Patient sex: M
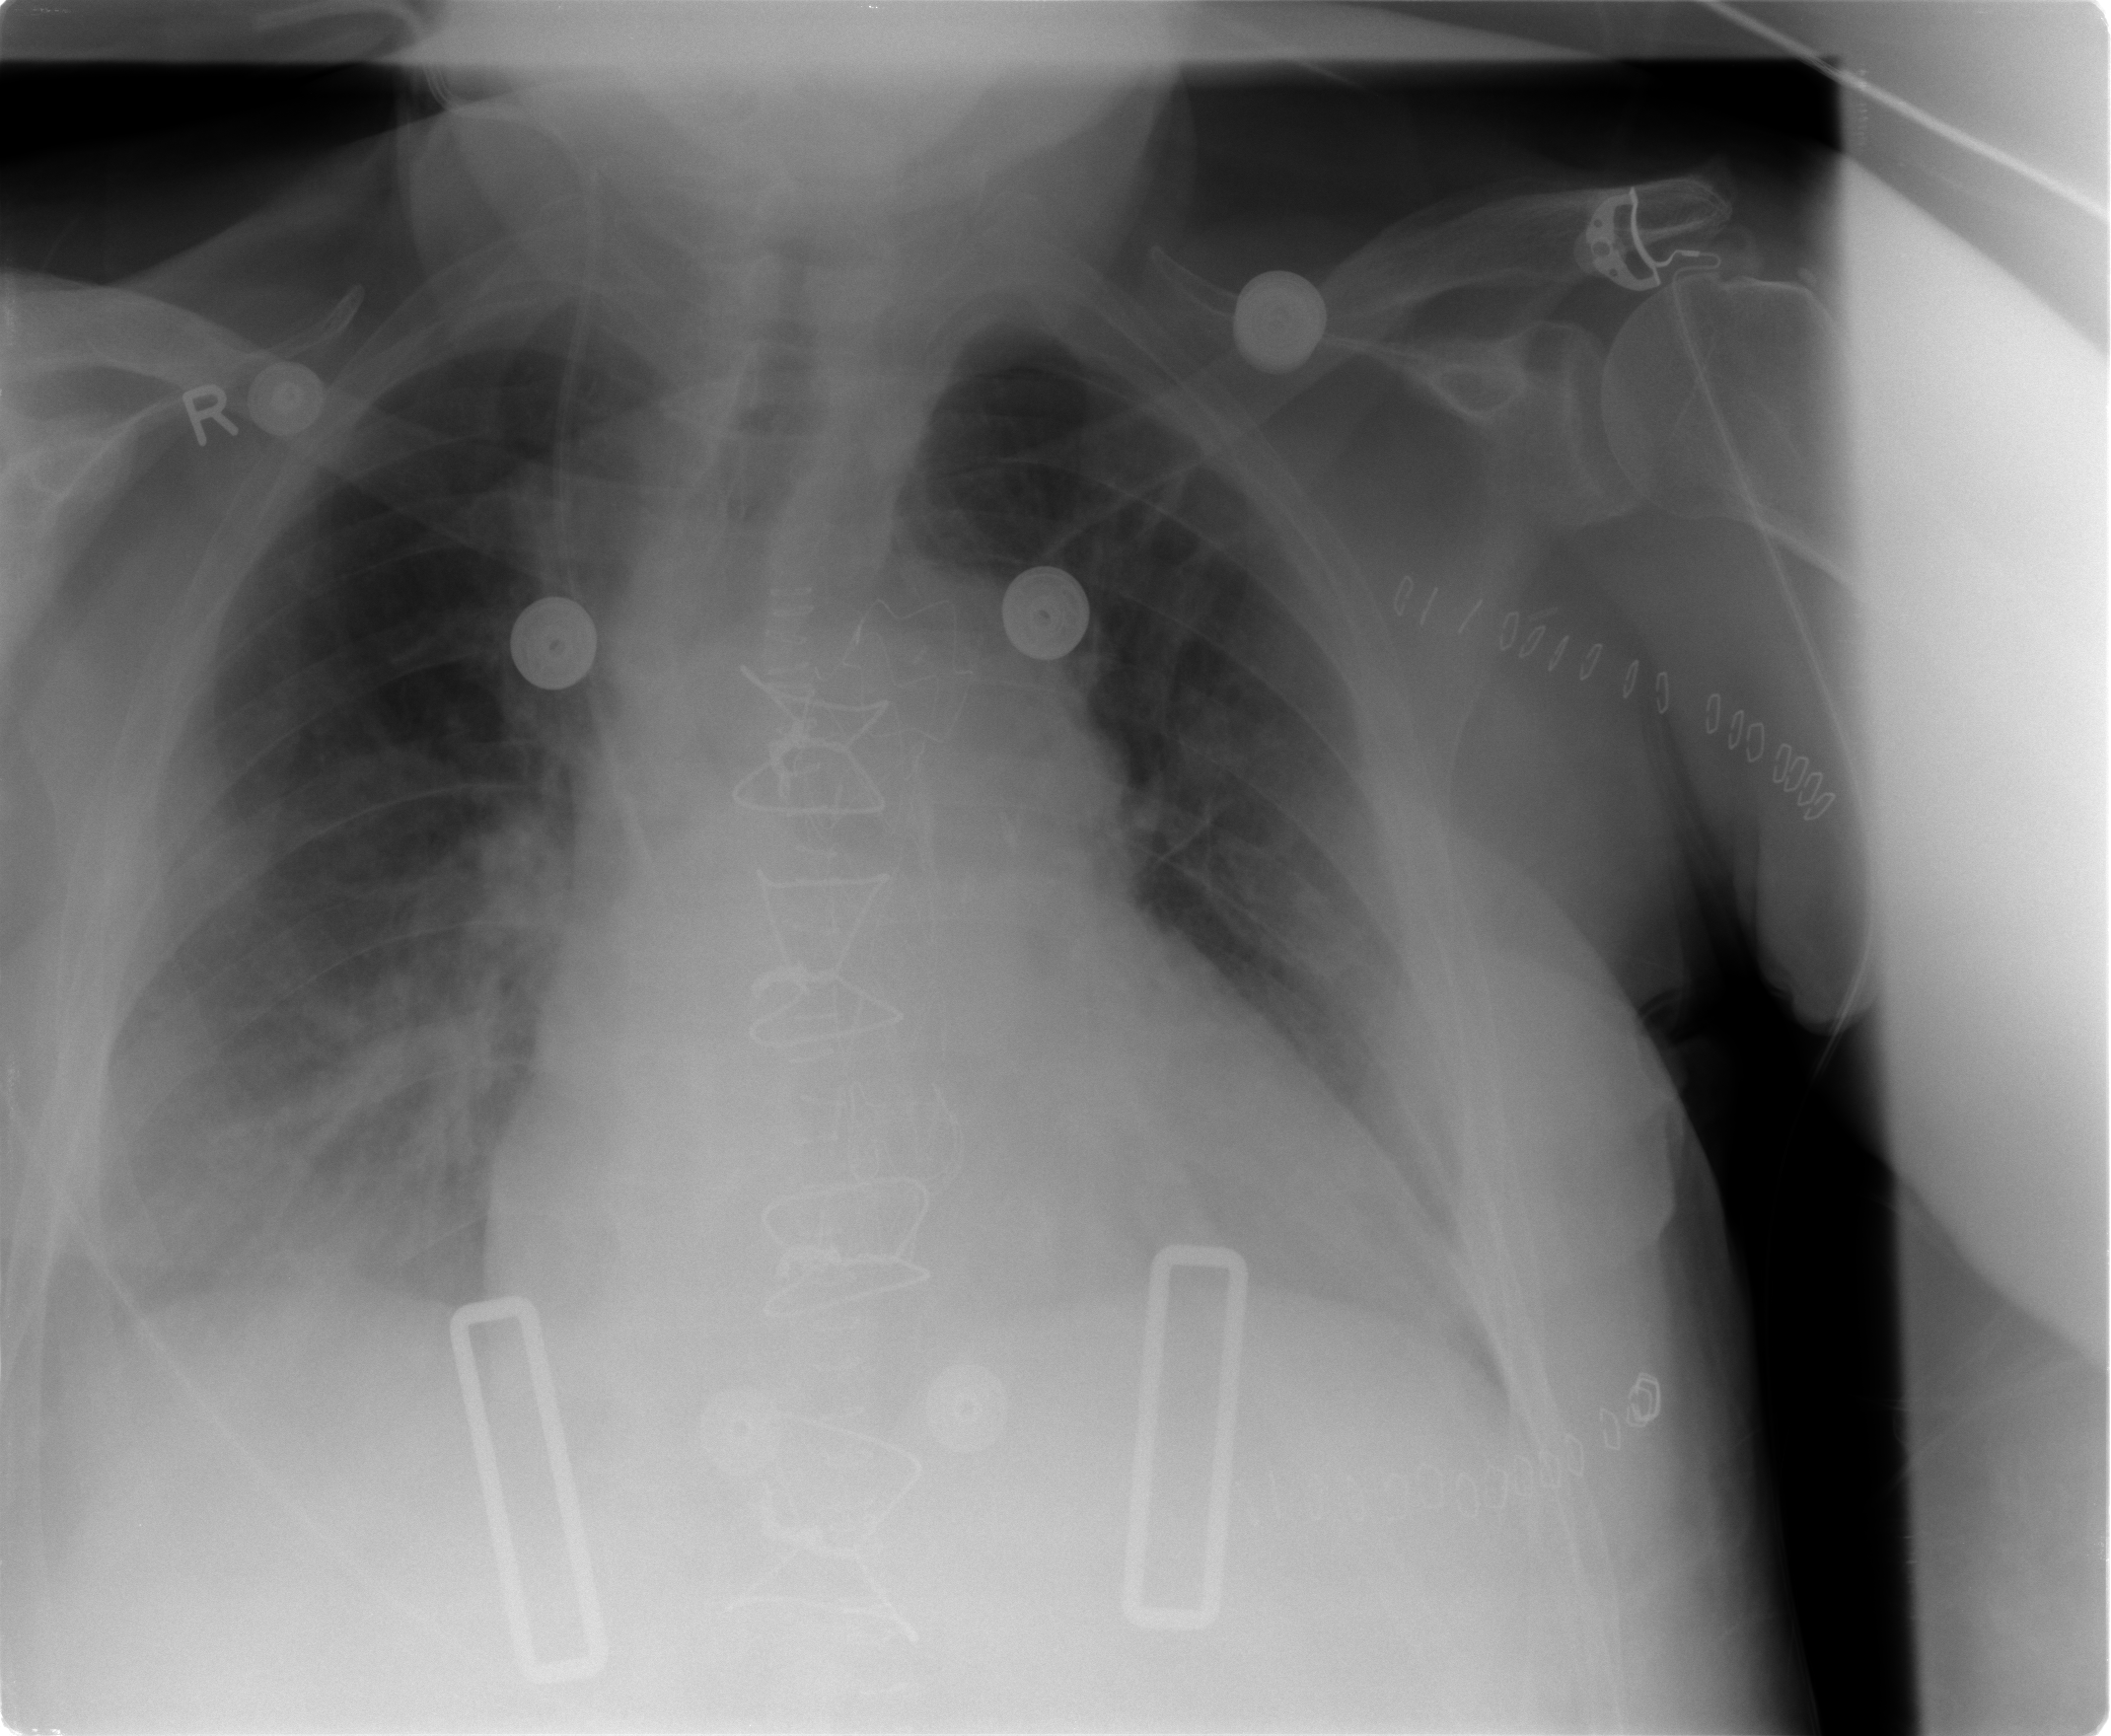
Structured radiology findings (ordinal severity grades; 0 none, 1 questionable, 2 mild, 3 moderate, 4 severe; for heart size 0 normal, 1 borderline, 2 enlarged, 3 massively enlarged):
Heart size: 2
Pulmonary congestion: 2
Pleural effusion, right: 2
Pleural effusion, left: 1
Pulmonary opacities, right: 1
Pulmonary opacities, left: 1
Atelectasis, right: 2
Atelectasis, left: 2